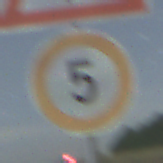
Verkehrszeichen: Geschwindigkeit5
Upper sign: KinderLinks
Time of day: Night
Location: Outdoor (Nature)
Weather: Clear
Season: NotSpecified
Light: Natural